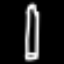
Label: pencil